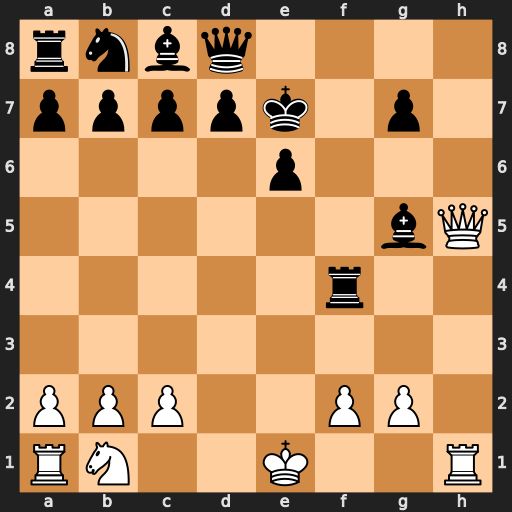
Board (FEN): rnbq4/ppppk1p1/4p3/6bQ/5r2/8/PPP2PP1/RN2K2R
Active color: w
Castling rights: KQ
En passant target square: -
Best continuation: Qxg5+ Rf6 Qxg7+